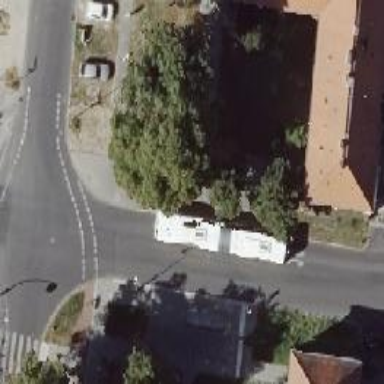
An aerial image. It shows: Bus stop with shelter.